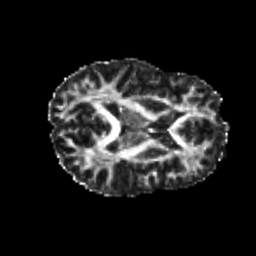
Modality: FA
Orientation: axial
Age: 22
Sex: female
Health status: healthy
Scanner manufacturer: philips
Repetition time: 7.389 s
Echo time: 0.08599 s